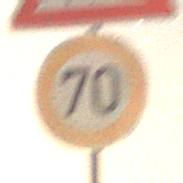
Verkehrszeichen: Geschwindigkeit70
Zusatzzeichen oben: KinderRechts
Umgebung: Outdoor, Nature
Tageszeit: Night
Wetter: Clear
Licht: Natural
Jahreszeit: NotSpecified
Kontrast: LowContrast